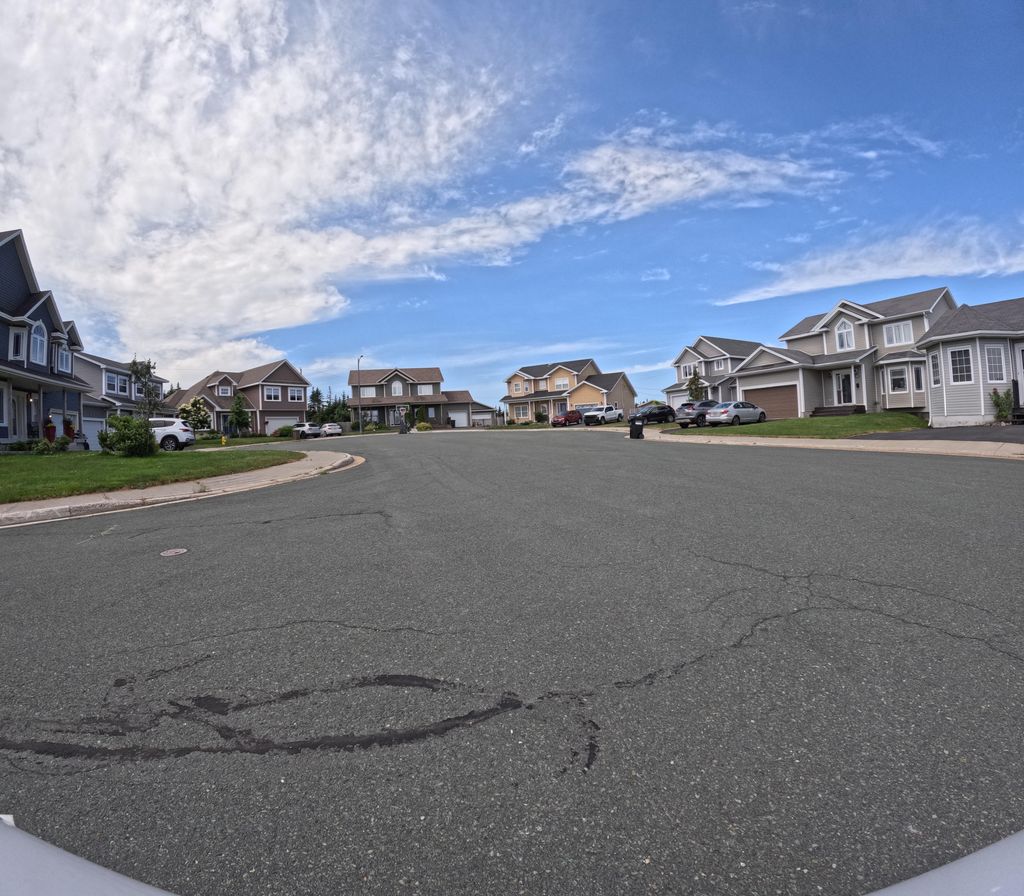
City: st_johns